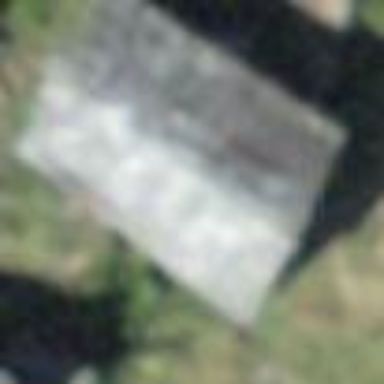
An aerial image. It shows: Cabin is depicted in the image.